Question: '''
<form action="inc/login/login.php" method="post" id="userLogon">
<div class="field required">
Username: <input type="text" name="regduser" tabindex="1" /><br />
</div>
<div class="field required">
Password: <input type="password" name="regdpass" tabindex="2" /><br />
</div>
<input type="submit" name="submitUser" />
</form>
'''
'''
<?php
ob_start();
$host="localhost"; // Host name
$username="root"; // Mysql username
$password=""; // Mysql password
$db_name="ureviewdu"; // Database name
$tbl_name="Student"; // Table name
// Connect to server and select databse.
mysql_connect("$host", "$username", "$password")or die("cannot connect");
mysql_select_db("$db_name")or die("cannot select DB");
// Define $myusername and $mypassword
$myusername=$_POST['regduser'];
$mypassword=$_POST['regdpass'];
// To protect MySQL injection (more detail about MySQL injection)
$myusername = stripslashes($myusername);
$mypassword = stripslashes($mypassword);
$myusername = mysql_real_escape_string($myusername);
$mypassword = mysql_real_escape_string($mypassword);
$sql="SELECT * FROM $tbl_name WHERE uname='$myusername' and upass='$mypassword'";
$result=mysql_query($sql);
// Mysql_num_row is counting table row
$count=mysql_num_rows($result);
// If result matched $myusername and $mypassword, table row must be 1 row
if($count==1){
// Register $myusername, $mypassword and redirect to file "login_success.php"
session_register("regduser");
session_register("regdpass");
header("location:login_success.php");
}
else {
echo "Wrong Username or Password";
}
ob_end_flush();
?>
'''

When I click submit for entering joe joe for user and pass. How do I get php to recognize joe for pass is actually '55abd89cb7ab6742370f0ad912fef335' ? How do i get php to be able to decipher this?
Anyone?
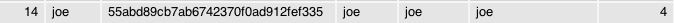
Answer: '''
SELECT * FROM $tbl_name WHERE uname='$myusername' and upass=MD5('$mypassword')
'''
However, I need to advise you to read the blog by fearless leader about <URL>. Don't implement weak security.
---
If the password in the database is already salted, you need to combine the plaintext password with the same salt hashing. Ideally, each user has its own unique random salt, stored in the same row with the uname and upass. Then you can do this:
'''
SELECT * FROM $tbl_name WHERE uname='$myusername'
AND upass=MD5(CONCAT(usalt, '$mypassword'))
'''